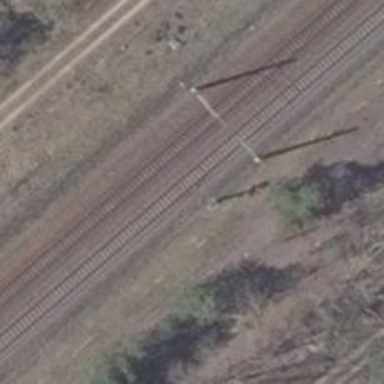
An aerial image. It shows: Railway signal.